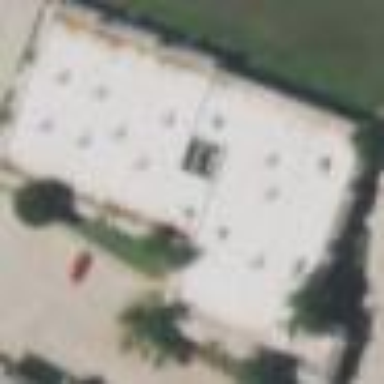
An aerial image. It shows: Flat-roofed commercial building.